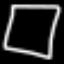
Label: square